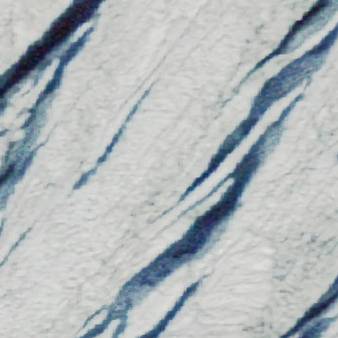
Label: other